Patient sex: M
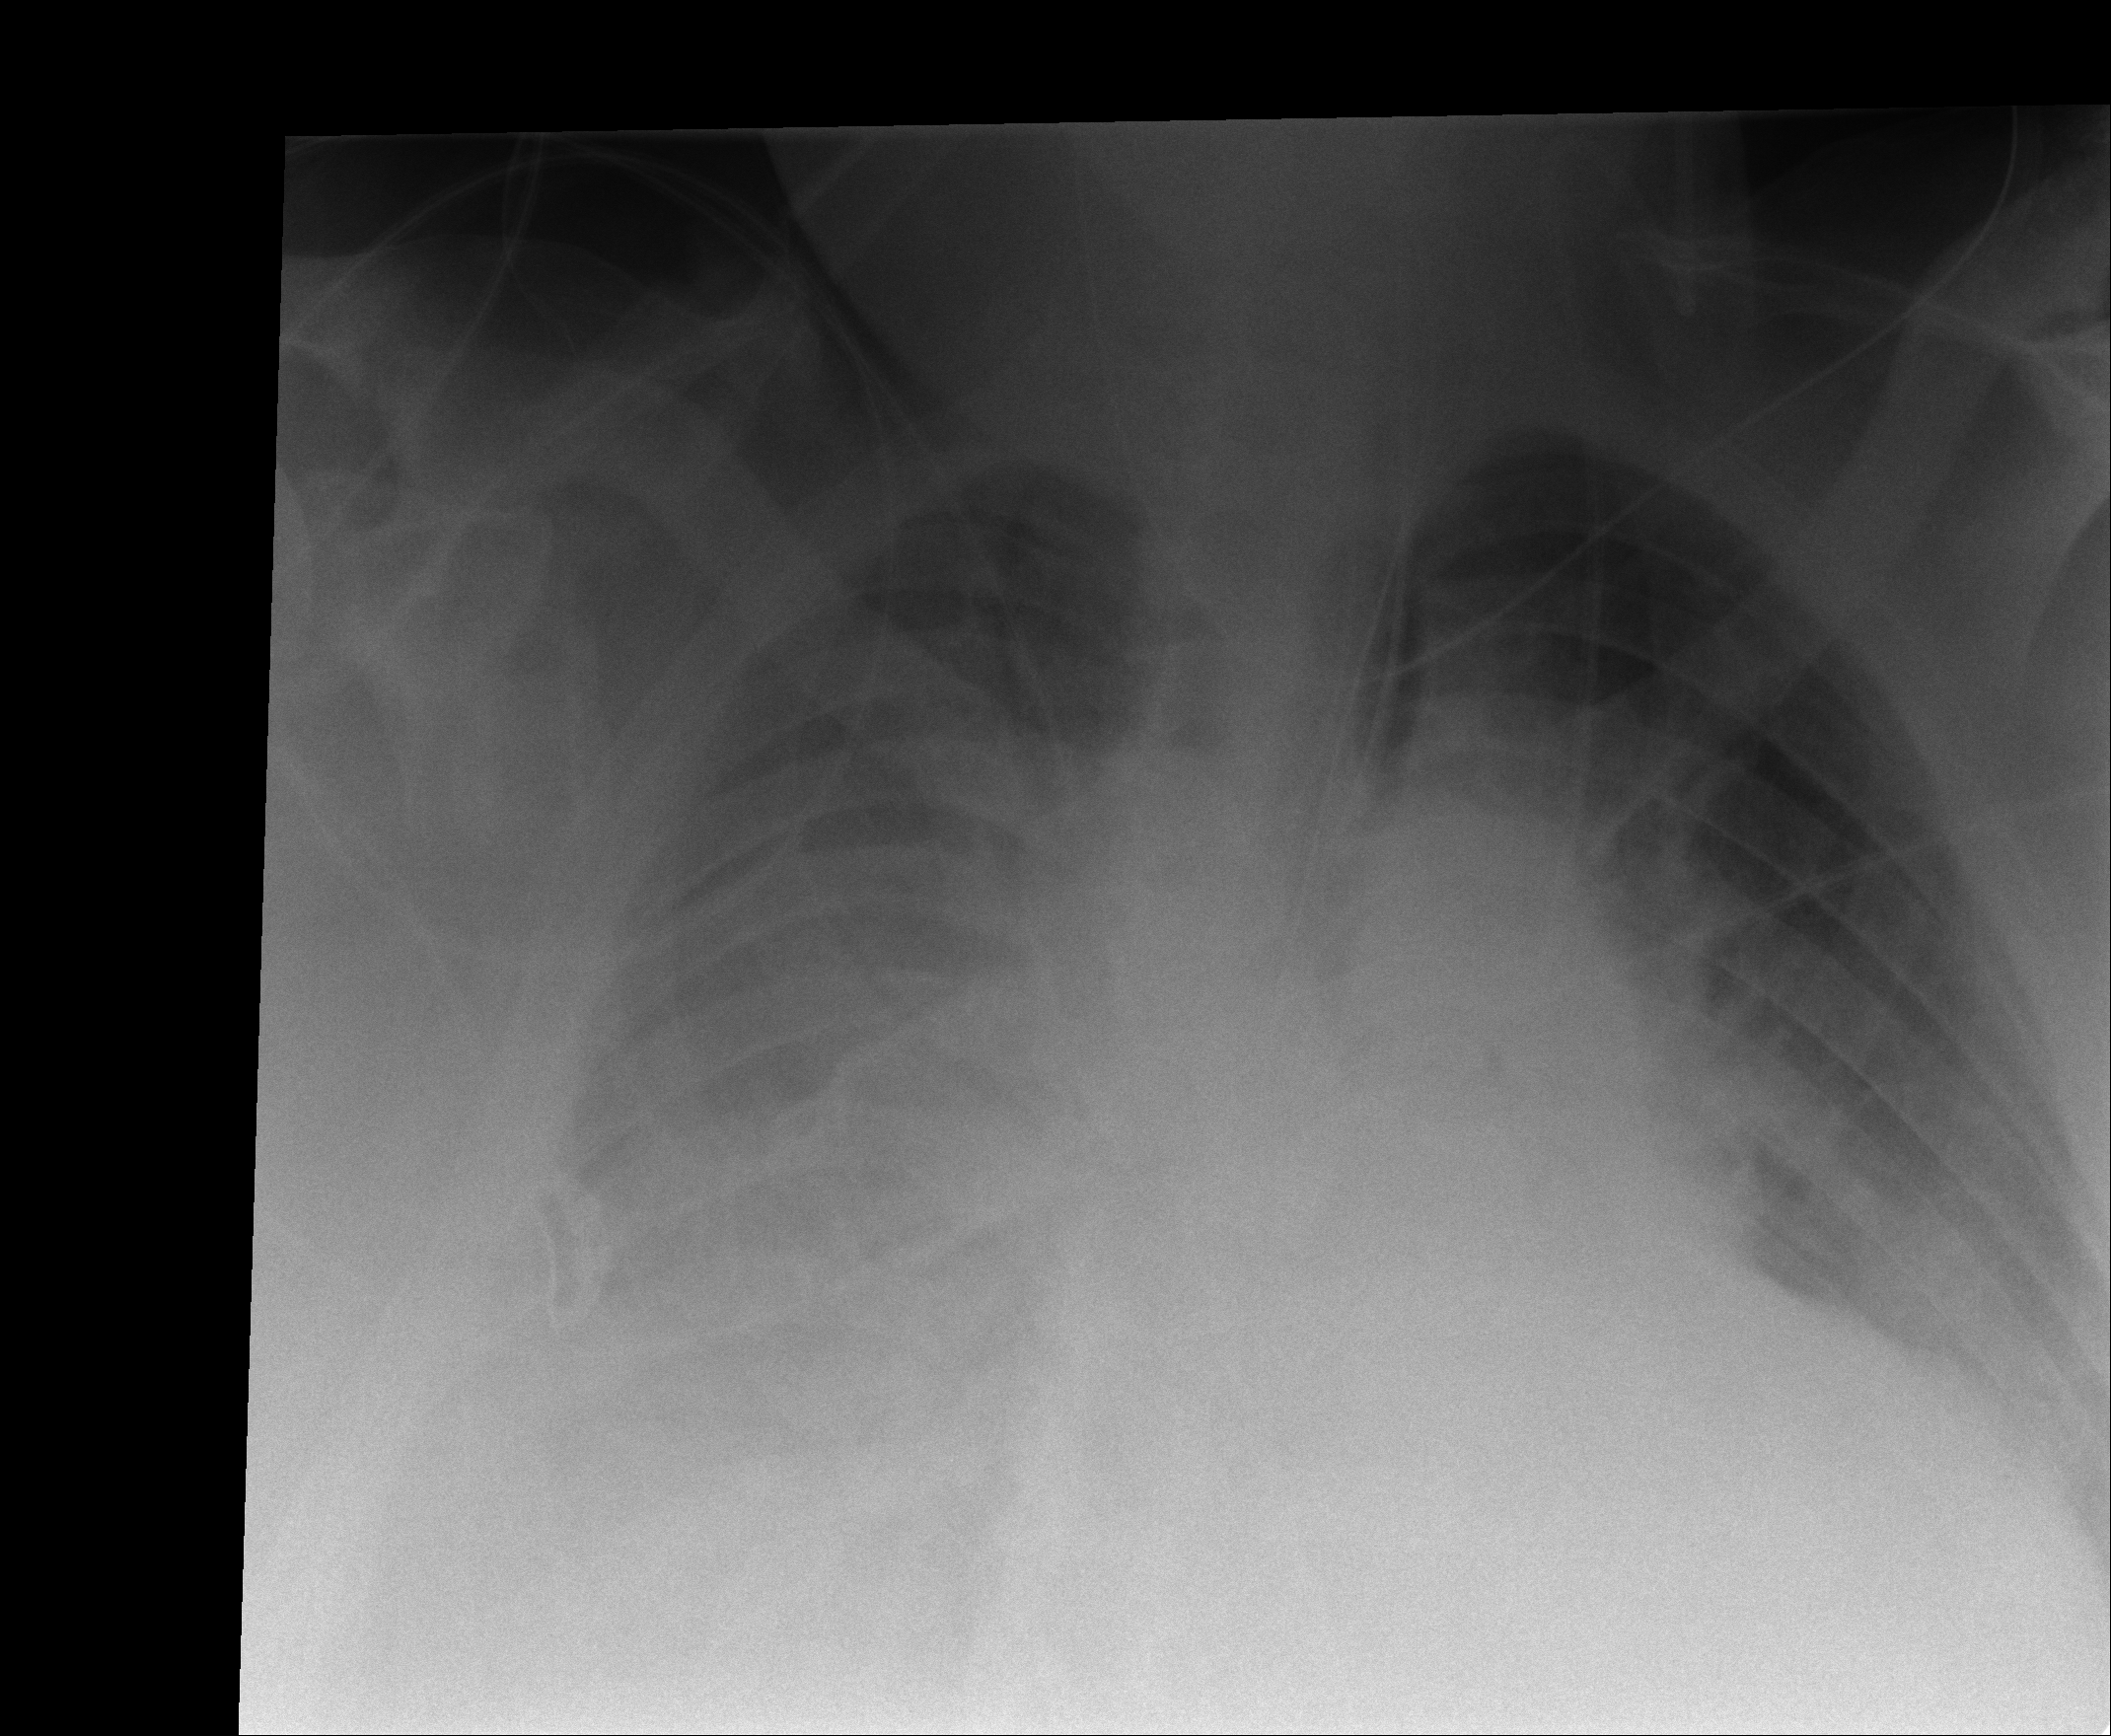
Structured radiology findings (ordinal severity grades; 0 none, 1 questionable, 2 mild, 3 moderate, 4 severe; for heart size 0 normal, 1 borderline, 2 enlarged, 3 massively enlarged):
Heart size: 1
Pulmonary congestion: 0
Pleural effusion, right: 3
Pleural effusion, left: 0
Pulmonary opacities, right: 0
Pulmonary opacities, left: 2
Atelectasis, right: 2
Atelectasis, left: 2